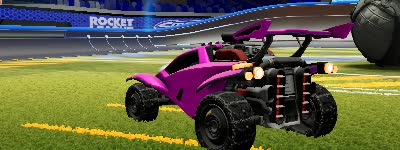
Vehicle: octane